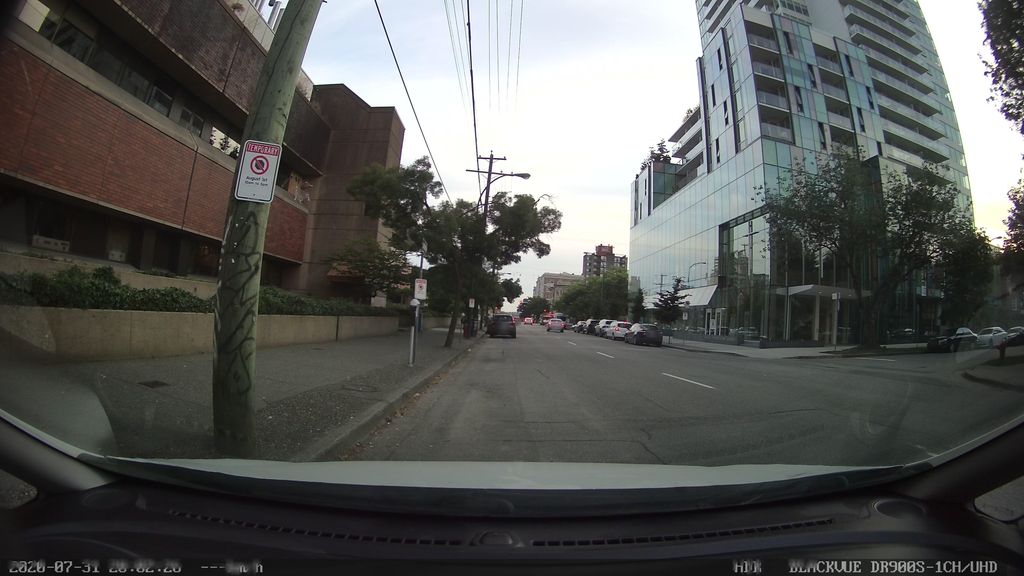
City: vancouver